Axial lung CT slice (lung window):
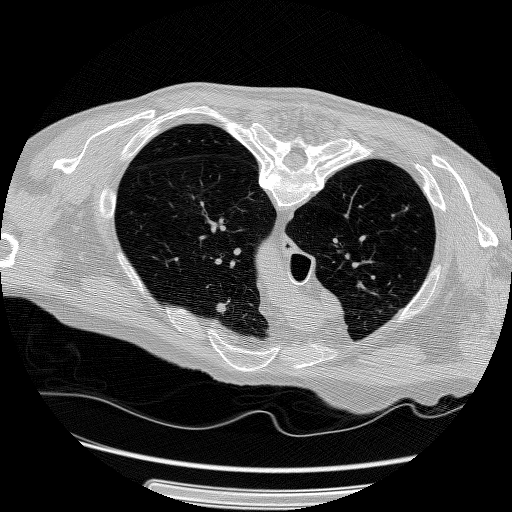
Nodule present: yes
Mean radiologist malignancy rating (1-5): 3.75